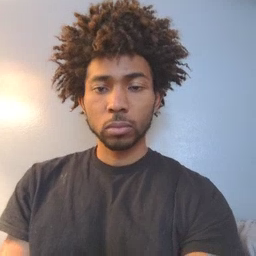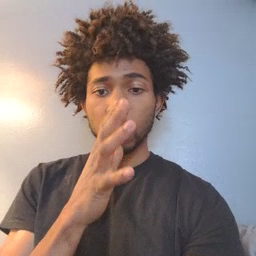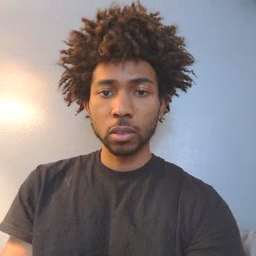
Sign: mom